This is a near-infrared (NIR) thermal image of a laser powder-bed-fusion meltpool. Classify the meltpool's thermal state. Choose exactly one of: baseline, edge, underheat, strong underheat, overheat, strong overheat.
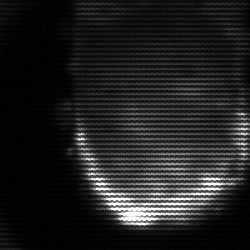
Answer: baseline